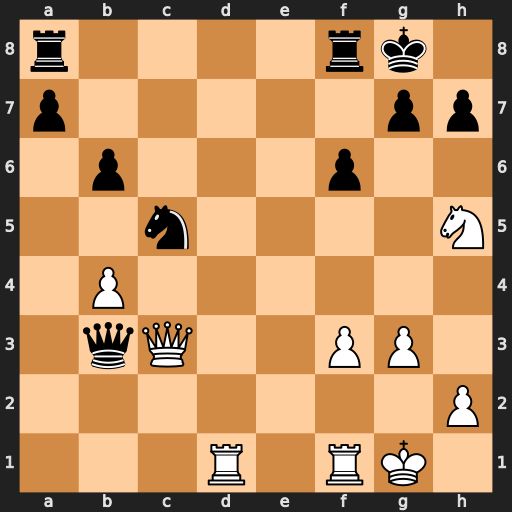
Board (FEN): r4rk1/p5pp/1p3p2/2n4N/1P6/1qQ2PP1/7P/3R1RK1
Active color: w
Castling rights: -
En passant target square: -
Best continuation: Qxb3+ Nxb3 Rd3 a5 Rxb3